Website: bh-photo
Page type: newsletter-management
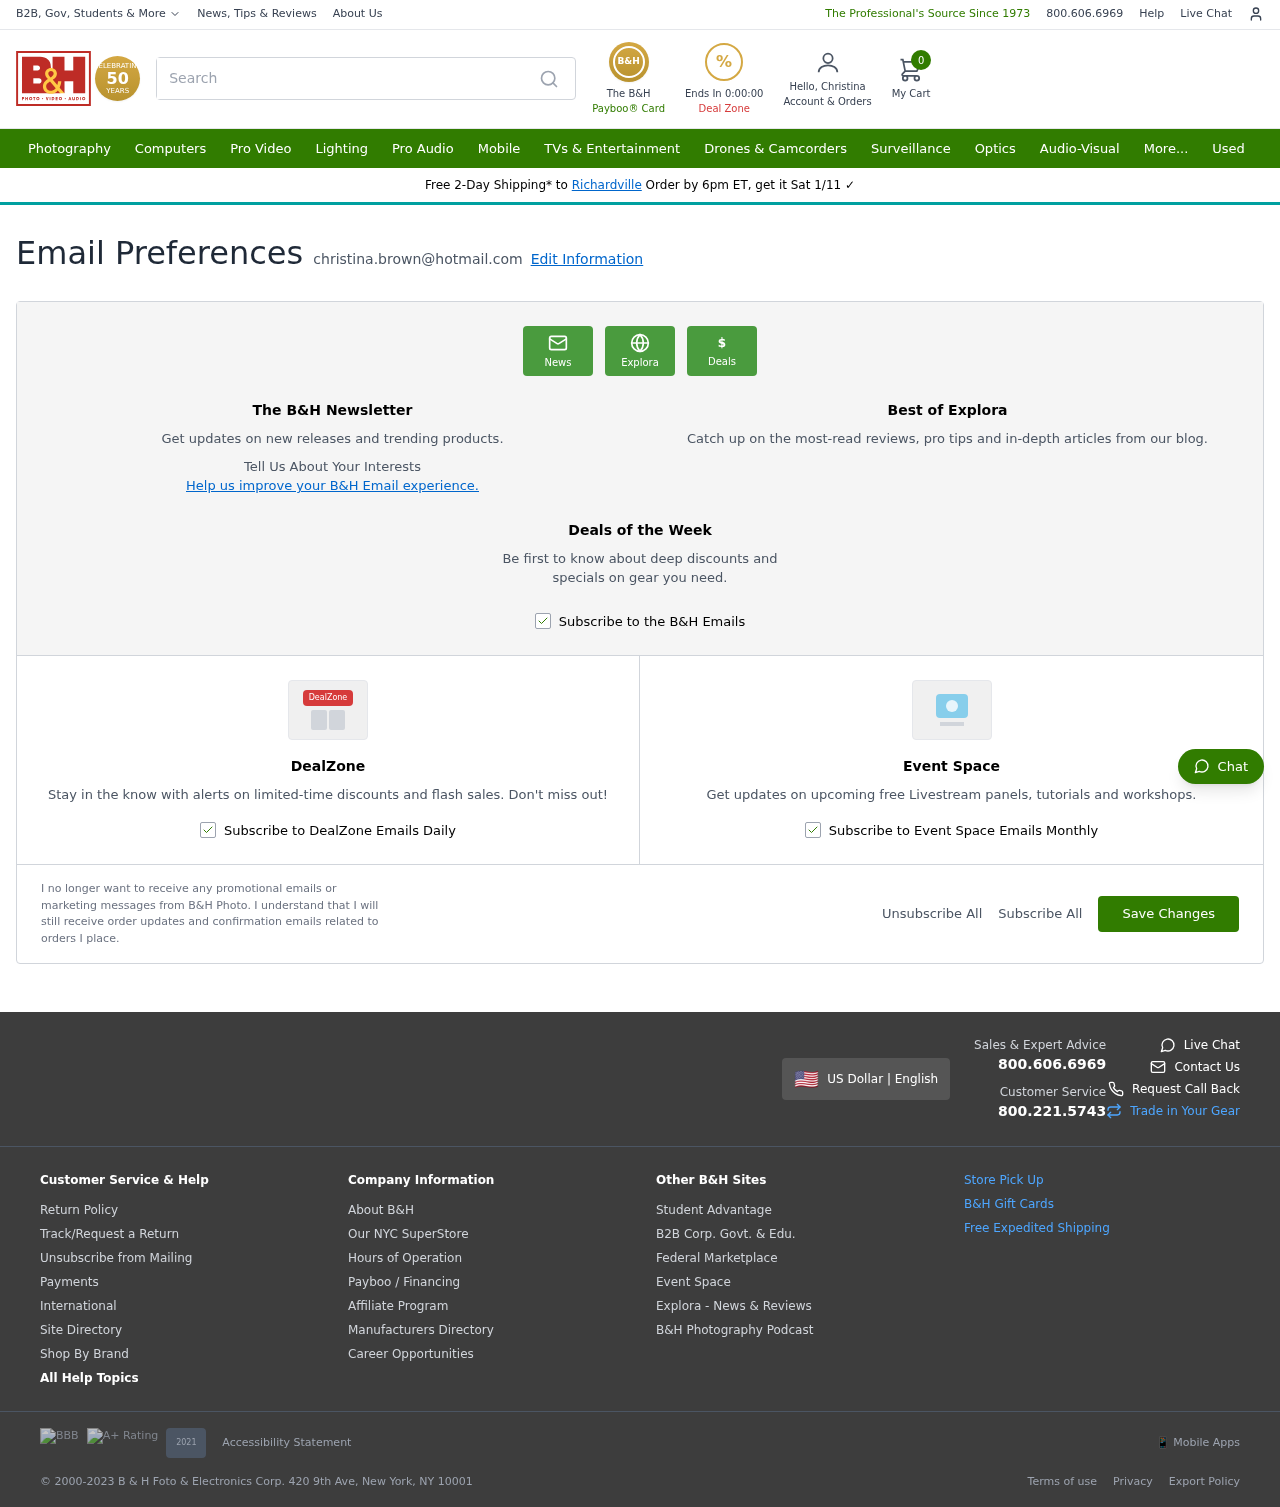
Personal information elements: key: PII_CITY
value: Richardville
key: PII_EMAIL
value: christina.brown@hotmail.com
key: PII_FIRSTNAME
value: Christina
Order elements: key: ORDER_DEAL_END
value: Ends In 0:00:00
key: ORDER_NUM_ITEMS
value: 0
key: ORDER_DELIVERY_DATE
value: Sat 1/11
Search elements: key: HEADER_SEARCH
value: Search